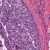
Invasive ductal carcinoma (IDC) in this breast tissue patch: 0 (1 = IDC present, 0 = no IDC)